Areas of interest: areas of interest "Industrial Park"
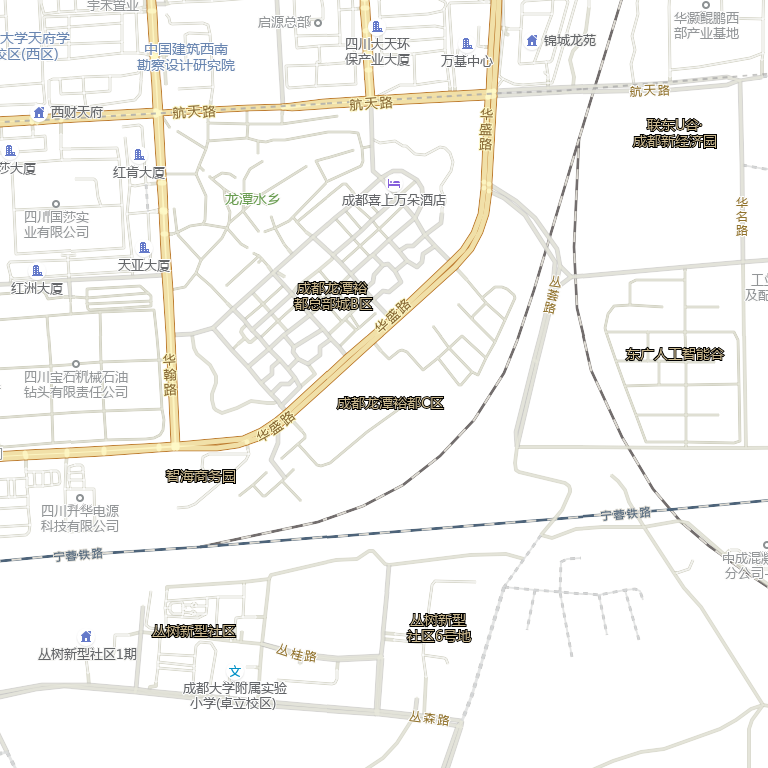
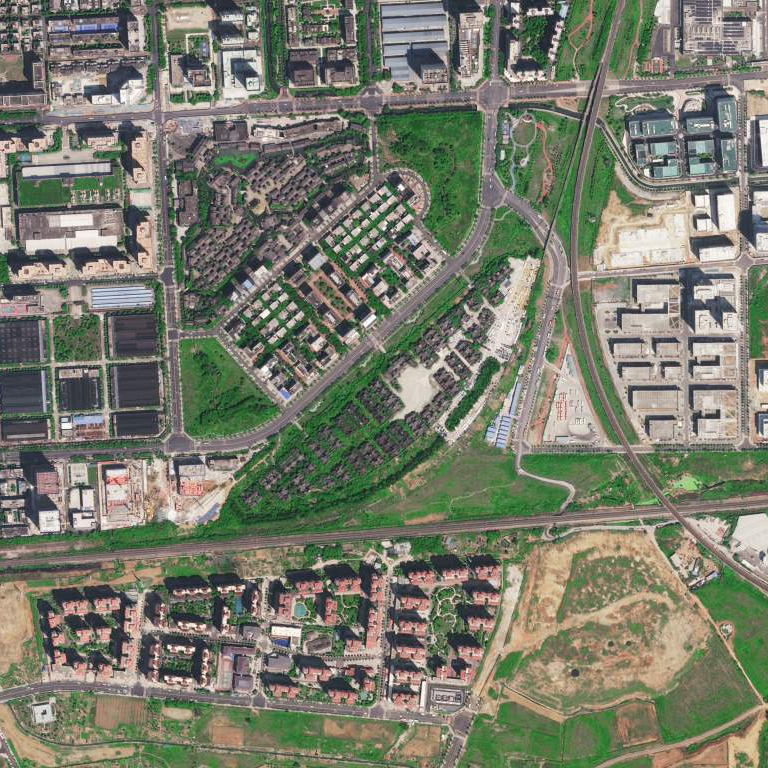